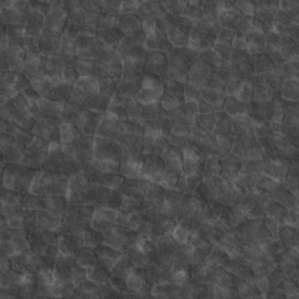
Label: non_frost